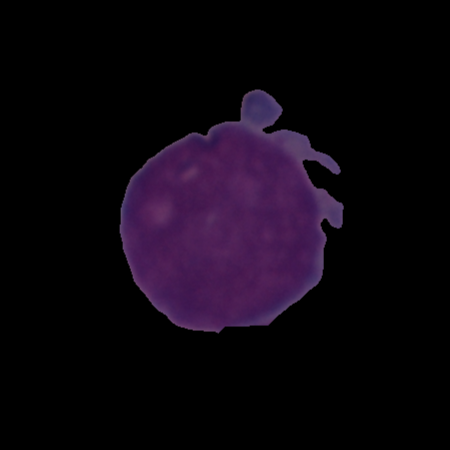
Label: cancer